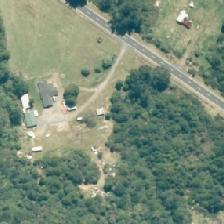
Land cover: low_producing_grassland